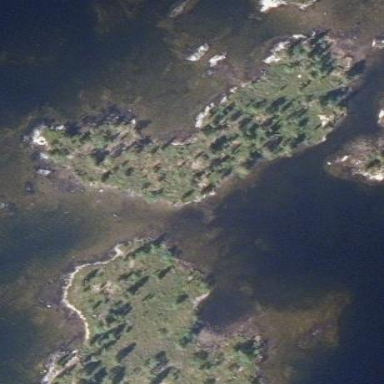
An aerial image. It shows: Islet.